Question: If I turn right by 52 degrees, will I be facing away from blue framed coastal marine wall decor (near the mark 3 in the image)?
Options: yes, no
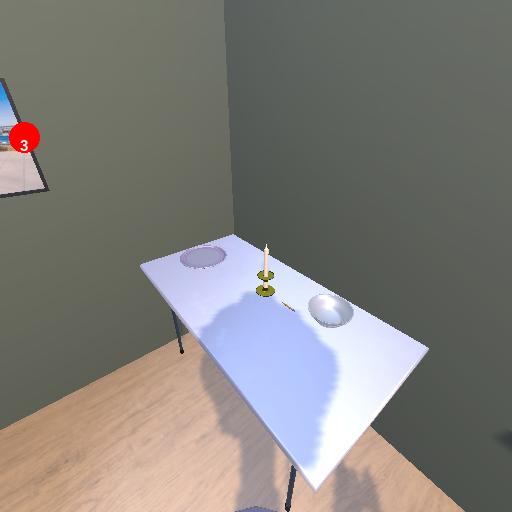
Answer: yes